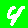
Digit: 4